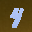
Label: 4